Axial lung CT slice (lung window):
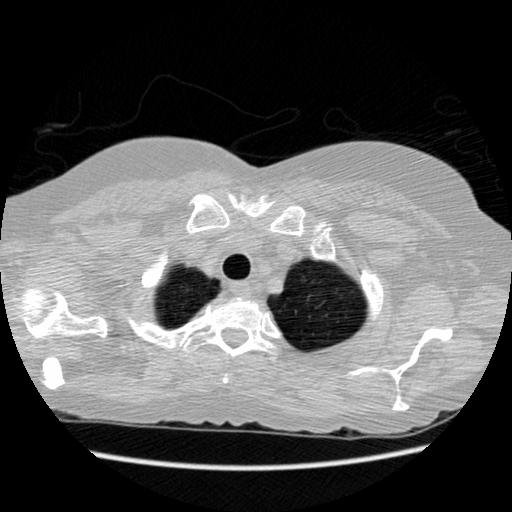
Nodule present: no